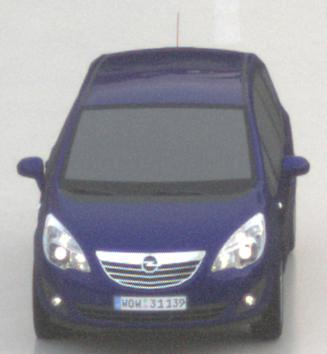
Make: Opel
Model: Meriva 1.4
Detailed model: Meriva (B)
Model produced from: 2010/05
Model produced until: 2013/11
Doors: 5
Color: blue
Road condition: wet road
Daytime: sunrise or sunset
Contrast: low contrast